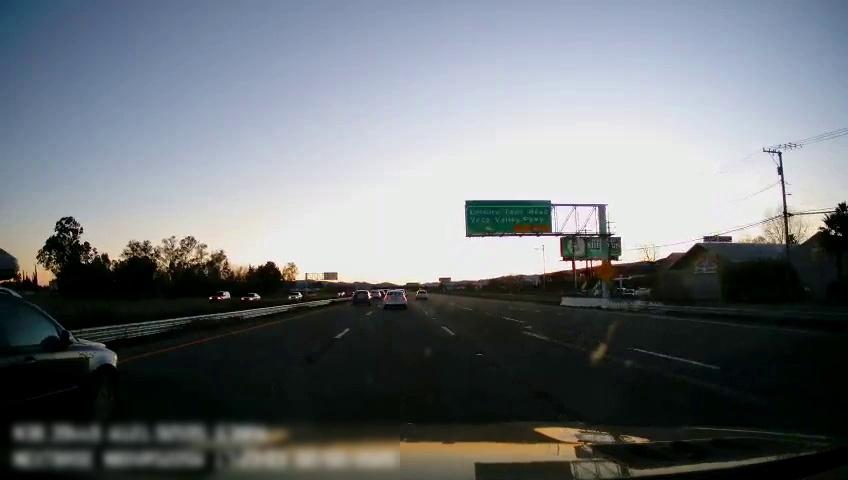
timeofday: Dusk/Dawn/Twilight
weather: Cloudy
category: Drivable Space
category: Vehicles | SUV
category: Vehicles | Car
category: Vehicles | Car
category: Vehicles | SUV
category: Vehicles | Car
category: Vehicles | Car
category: Vehicles | Car
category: Vehicles | SUV
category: Lanes | Alternate Lane
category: Lanes | Current Lane
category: Lanes | Current Lane
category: Lanes | Alternate Lane
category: Lanes | Alternate Lane
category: Traffic | Signs
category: Traffic | Signs